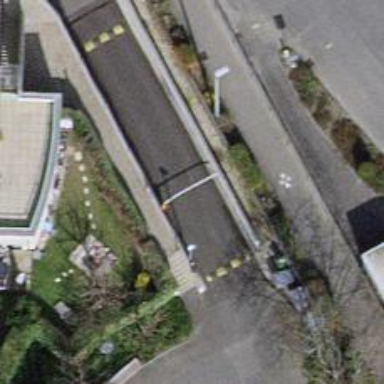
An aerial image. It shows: Lift gate barrier.